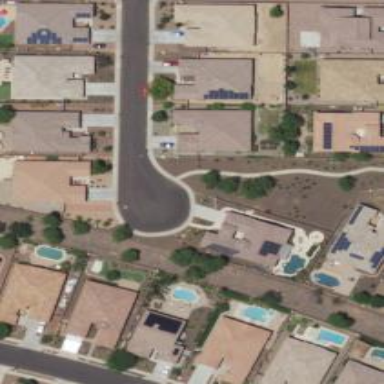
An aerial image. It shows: Smooth asphalt road in residential area.